I will show an image sequence of human cooking. I have annotated the images with numbered circles. Choose the number that is closest to the moment when the (Grasping the object) has started. You are a five-time world champion in this game. Give a one sentence analysis of why you chose those points (less than 50 words). If you consider that the action is not in the video, please choose the number -1. Provide your answer at the end in a json file of this format: {"points": []}
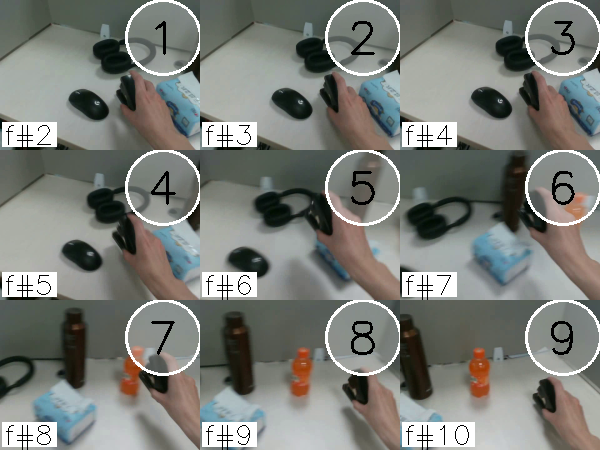
Frame 2 shows the clearest moment of hand-object contact.
{"points": [2]}